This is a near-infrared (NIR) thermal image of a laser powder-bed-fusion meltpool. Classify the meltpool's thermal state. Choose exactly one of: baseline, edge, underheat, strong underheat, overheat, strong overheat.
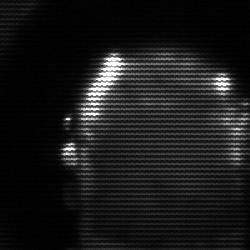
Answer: baseline